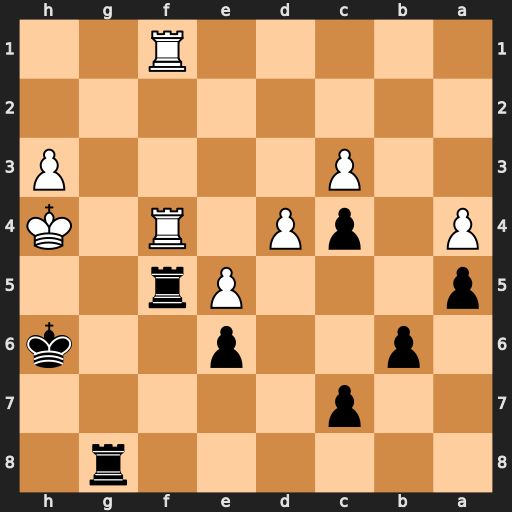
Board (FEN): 6r1/2p5/1p2p2k/p3Pr2/P1pP1R1K/2P4P/8/5R2
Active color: b
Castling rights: -
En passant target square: -
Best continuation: Rh5#